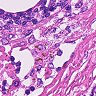
Metastatic tissue present: no